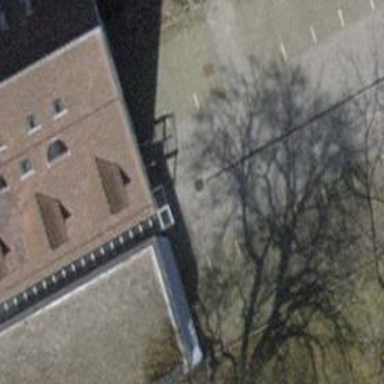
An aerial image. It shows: View of roof of building.